Question: Hi I am just wondering what must I do to get search result like this when entering my website on google and what is this technique called and what code do I need to add into my website ?

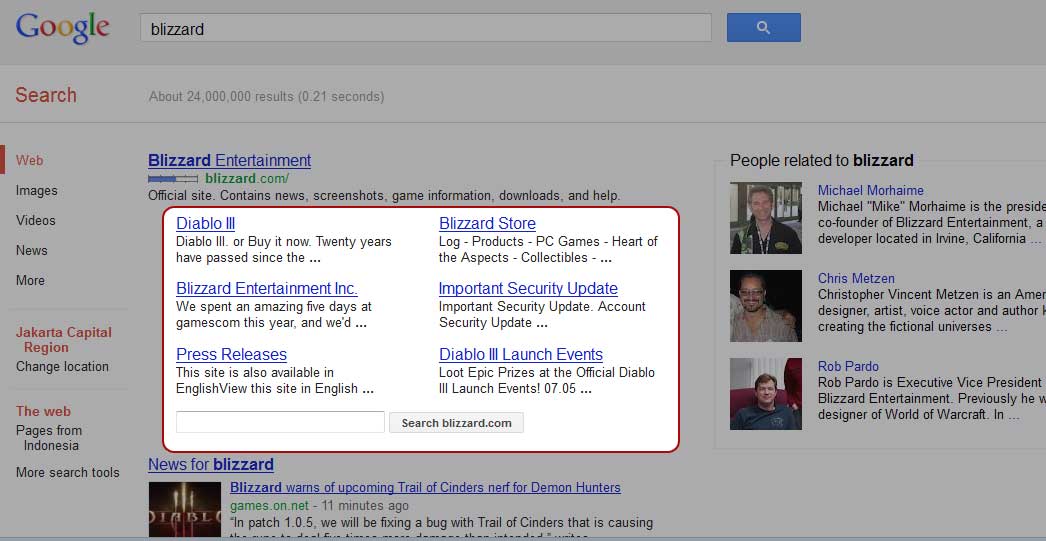
Answer: They're called sitelinks: <URL>
How to get it to show up isn't simple though, you need to set your site layout up in a way that Google recognises.